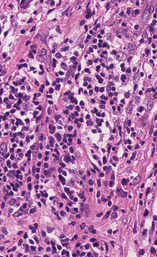
Tumor epithelial tissue: no
Tumor-associated stroma tissue: yes
Normal tissue: no